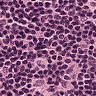
Metastatic tissue present: no